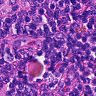
Metastatic tissue present: no